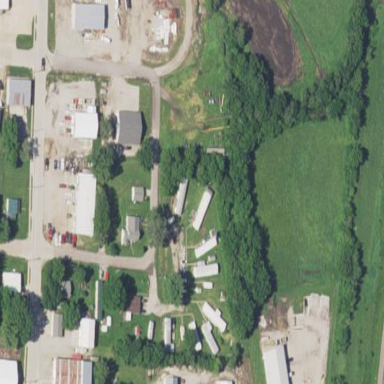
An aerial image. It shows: Residential area known as trailer park.